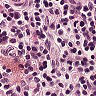
Metastatic tissue present: no